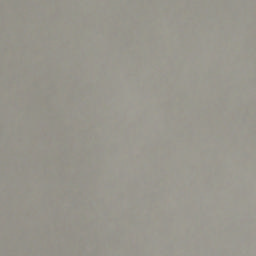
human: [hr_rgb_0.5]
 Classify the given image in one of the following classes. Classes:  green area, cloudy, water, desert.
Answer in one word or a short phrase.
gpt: cloudy